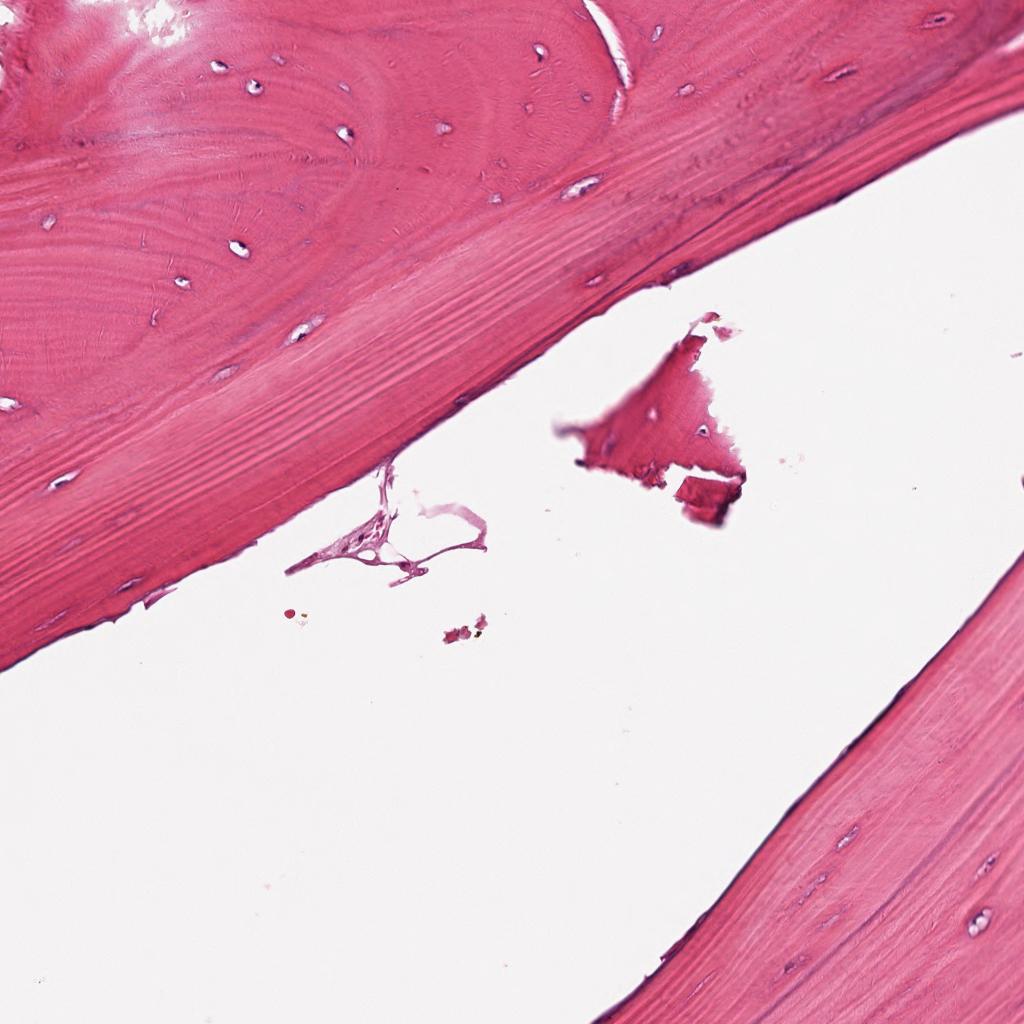
Label: Non-Tumor